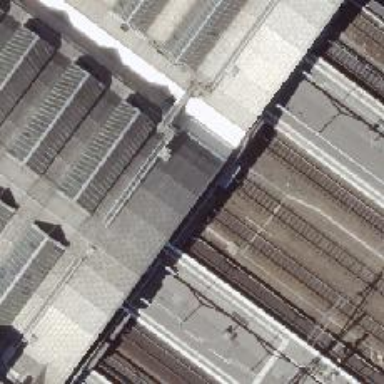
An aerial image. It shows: Rail siding with electrified contact lines for trains.